Question: How can I change the look and feel of the buffered tabs plugin to make them look like normal tabs instead of a ribbon?

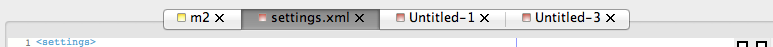
Answer: When you use jEdit on a Mac, it uses the Mac Look and Feel to be more familiar to people working on Macs. What you see is the standard appearance of Tabs on a Mac. The Tabs design depends on the Look and Feel that you select. You can change the Look and Feel at any time, simply by changing it in the Global Settings under Appearance. By changing the Look and Feel, you will also change the appearance of the Tabs.